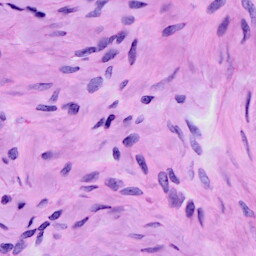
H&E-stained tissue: Cervix